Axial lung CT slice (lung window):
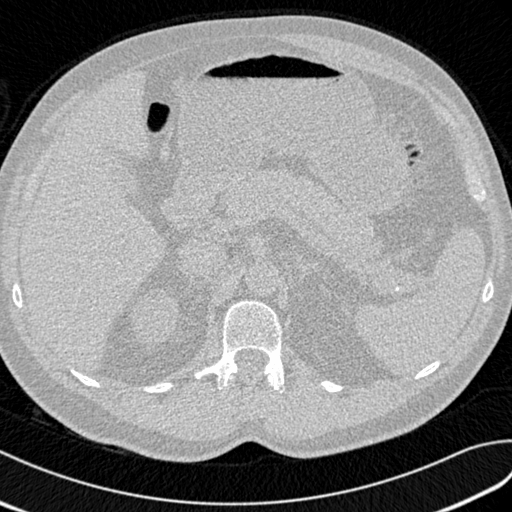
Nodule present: no